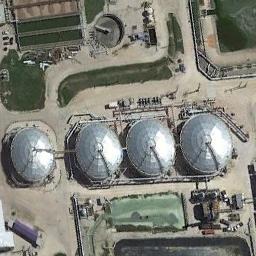
Label: storage tanks